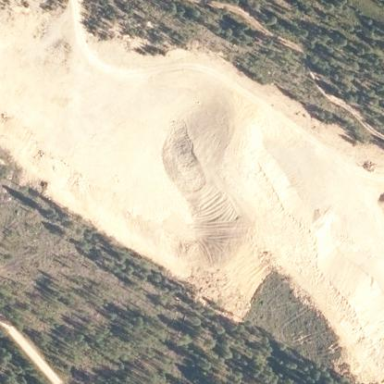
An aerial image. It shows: Quarry area rich in gravel resources.